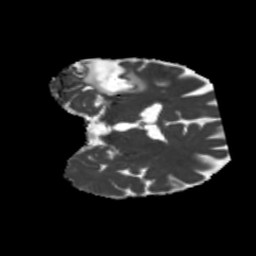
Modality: MD
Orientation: coronal
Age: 47
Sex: male
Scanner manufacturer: siemens
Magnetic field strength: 3 T
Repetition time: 5.25 s
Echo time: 0.08 s